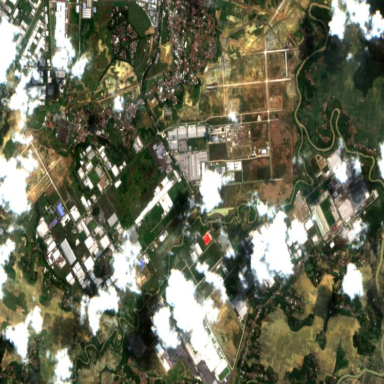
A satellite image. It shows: Industrial area.